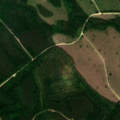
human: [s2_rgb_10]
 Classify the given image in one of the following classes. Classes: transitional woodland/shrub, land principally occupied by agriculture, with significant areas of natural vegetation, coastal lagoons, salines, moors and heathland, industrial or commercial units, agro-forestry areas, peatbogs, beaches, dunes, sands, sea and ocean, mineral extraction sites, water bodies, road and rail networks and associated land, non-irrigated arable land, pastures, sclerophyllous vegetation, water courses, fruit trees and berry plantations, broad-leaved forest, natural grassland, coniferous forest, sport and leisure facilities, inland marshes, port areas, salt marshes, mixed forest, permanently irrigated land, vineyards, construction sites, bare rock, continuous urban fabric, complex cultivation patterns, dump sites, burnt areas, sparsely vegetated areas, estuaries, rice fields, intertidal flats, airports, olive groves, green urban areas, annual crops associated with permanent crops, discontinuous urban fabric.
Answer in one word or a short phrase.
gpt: coniferous forest, transitional woodland/shrub